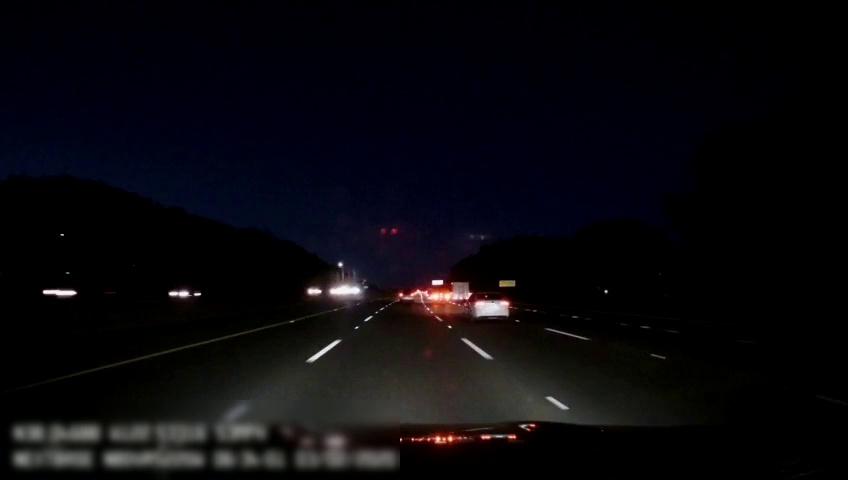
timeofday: Night
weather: Other
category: Drivable Space
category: Vehicles | Car
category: Vehicles | Car
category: Vehicles | Other LV
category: Vehicles | Car
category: Vehicles | SUV
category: Vehicles | Car
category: Lanes | Alternate Lane
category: Lanes | Current Lane
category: Lanes | Current Lane
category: Lanes | Alternate Lane
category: Lanes | Alternate Lane
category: Lanes | Alternate Lane